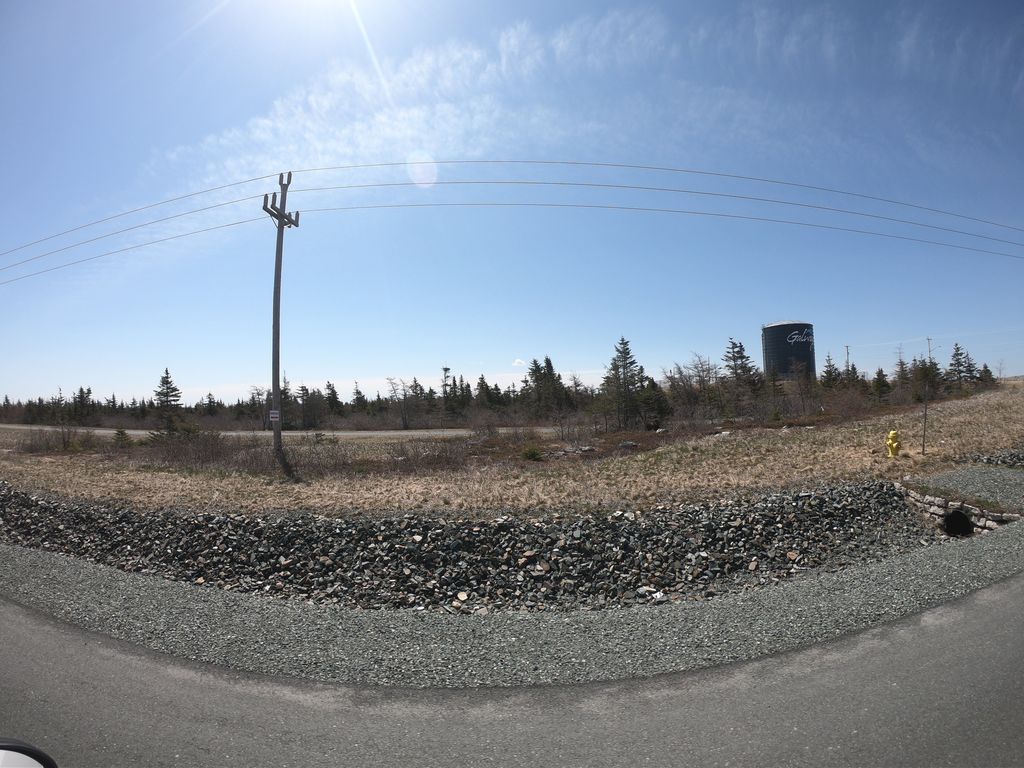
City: st_johns